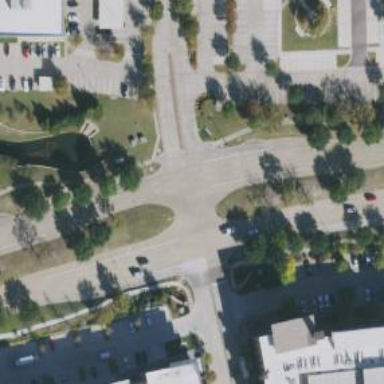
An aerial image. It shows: Secondary road with separate sidewalks.